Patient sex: F
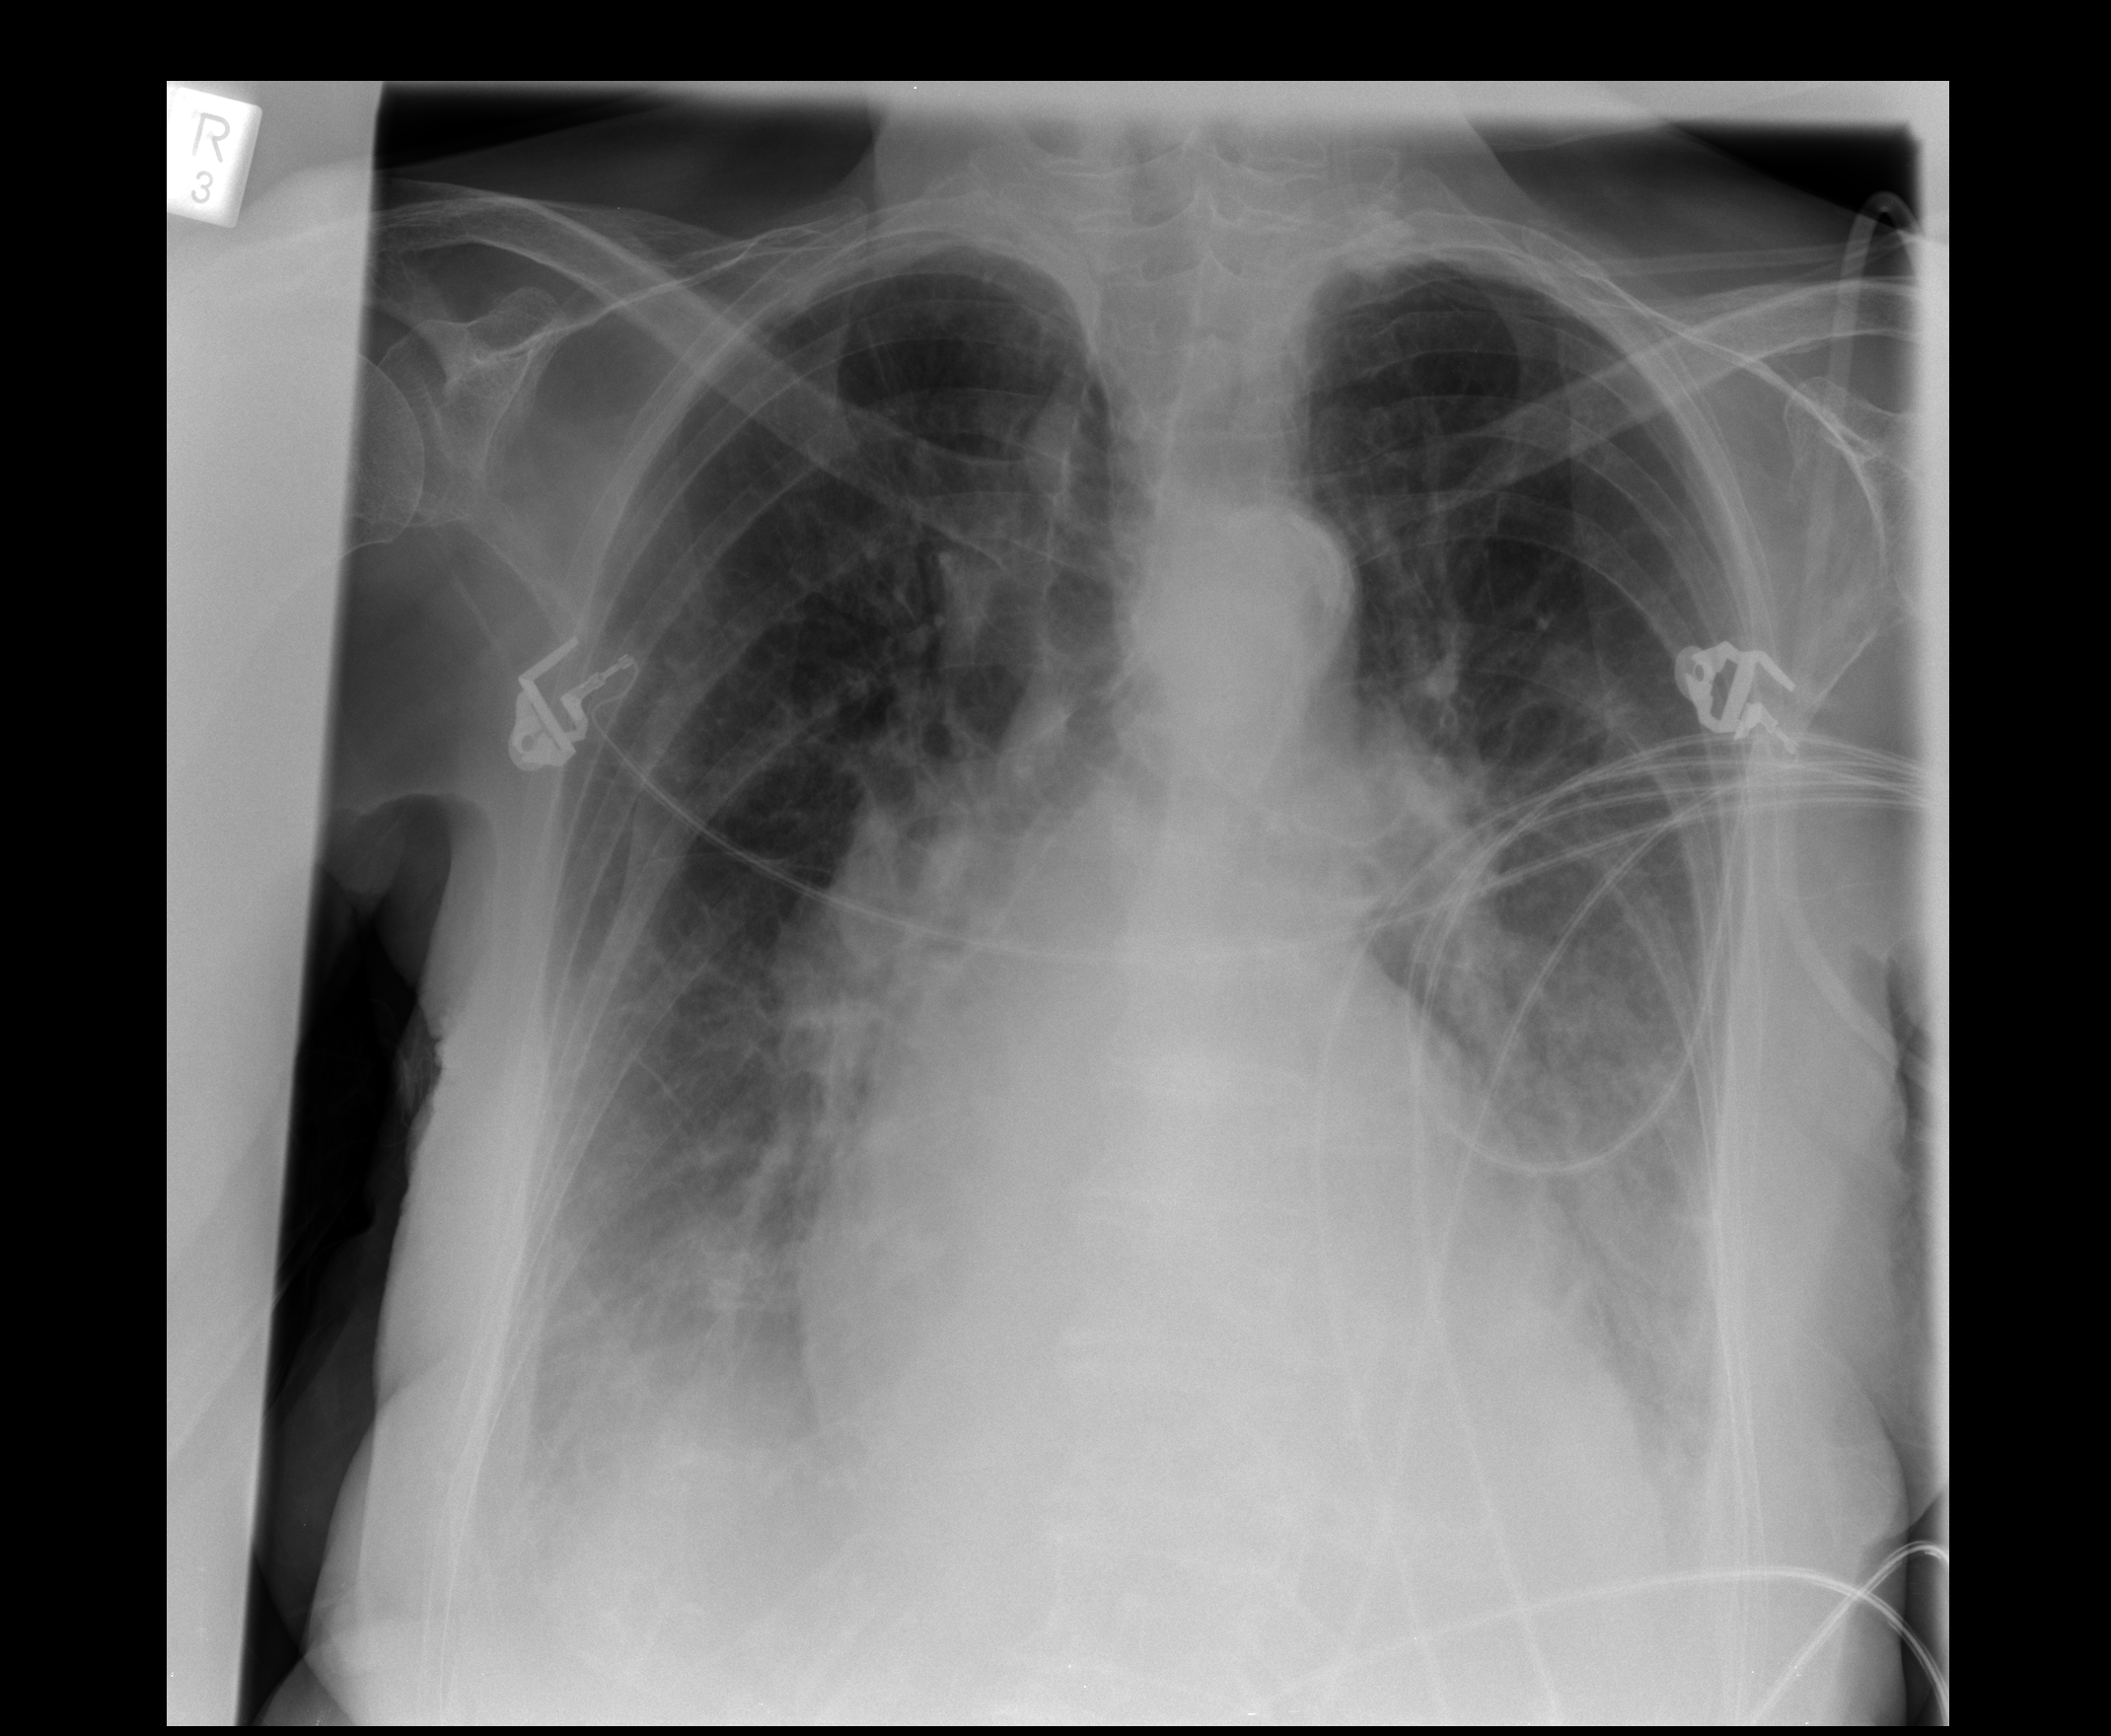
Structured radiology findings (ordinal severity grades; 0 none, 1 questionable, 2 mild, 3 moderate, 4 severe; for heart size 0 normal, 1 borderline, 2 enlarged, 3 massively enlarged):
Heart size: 2
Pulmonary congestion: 2
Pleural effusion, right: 3
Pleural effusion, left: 3
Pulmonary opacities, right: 1
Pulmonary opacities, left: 1
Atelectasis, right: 2
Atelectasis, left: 2